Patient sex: M
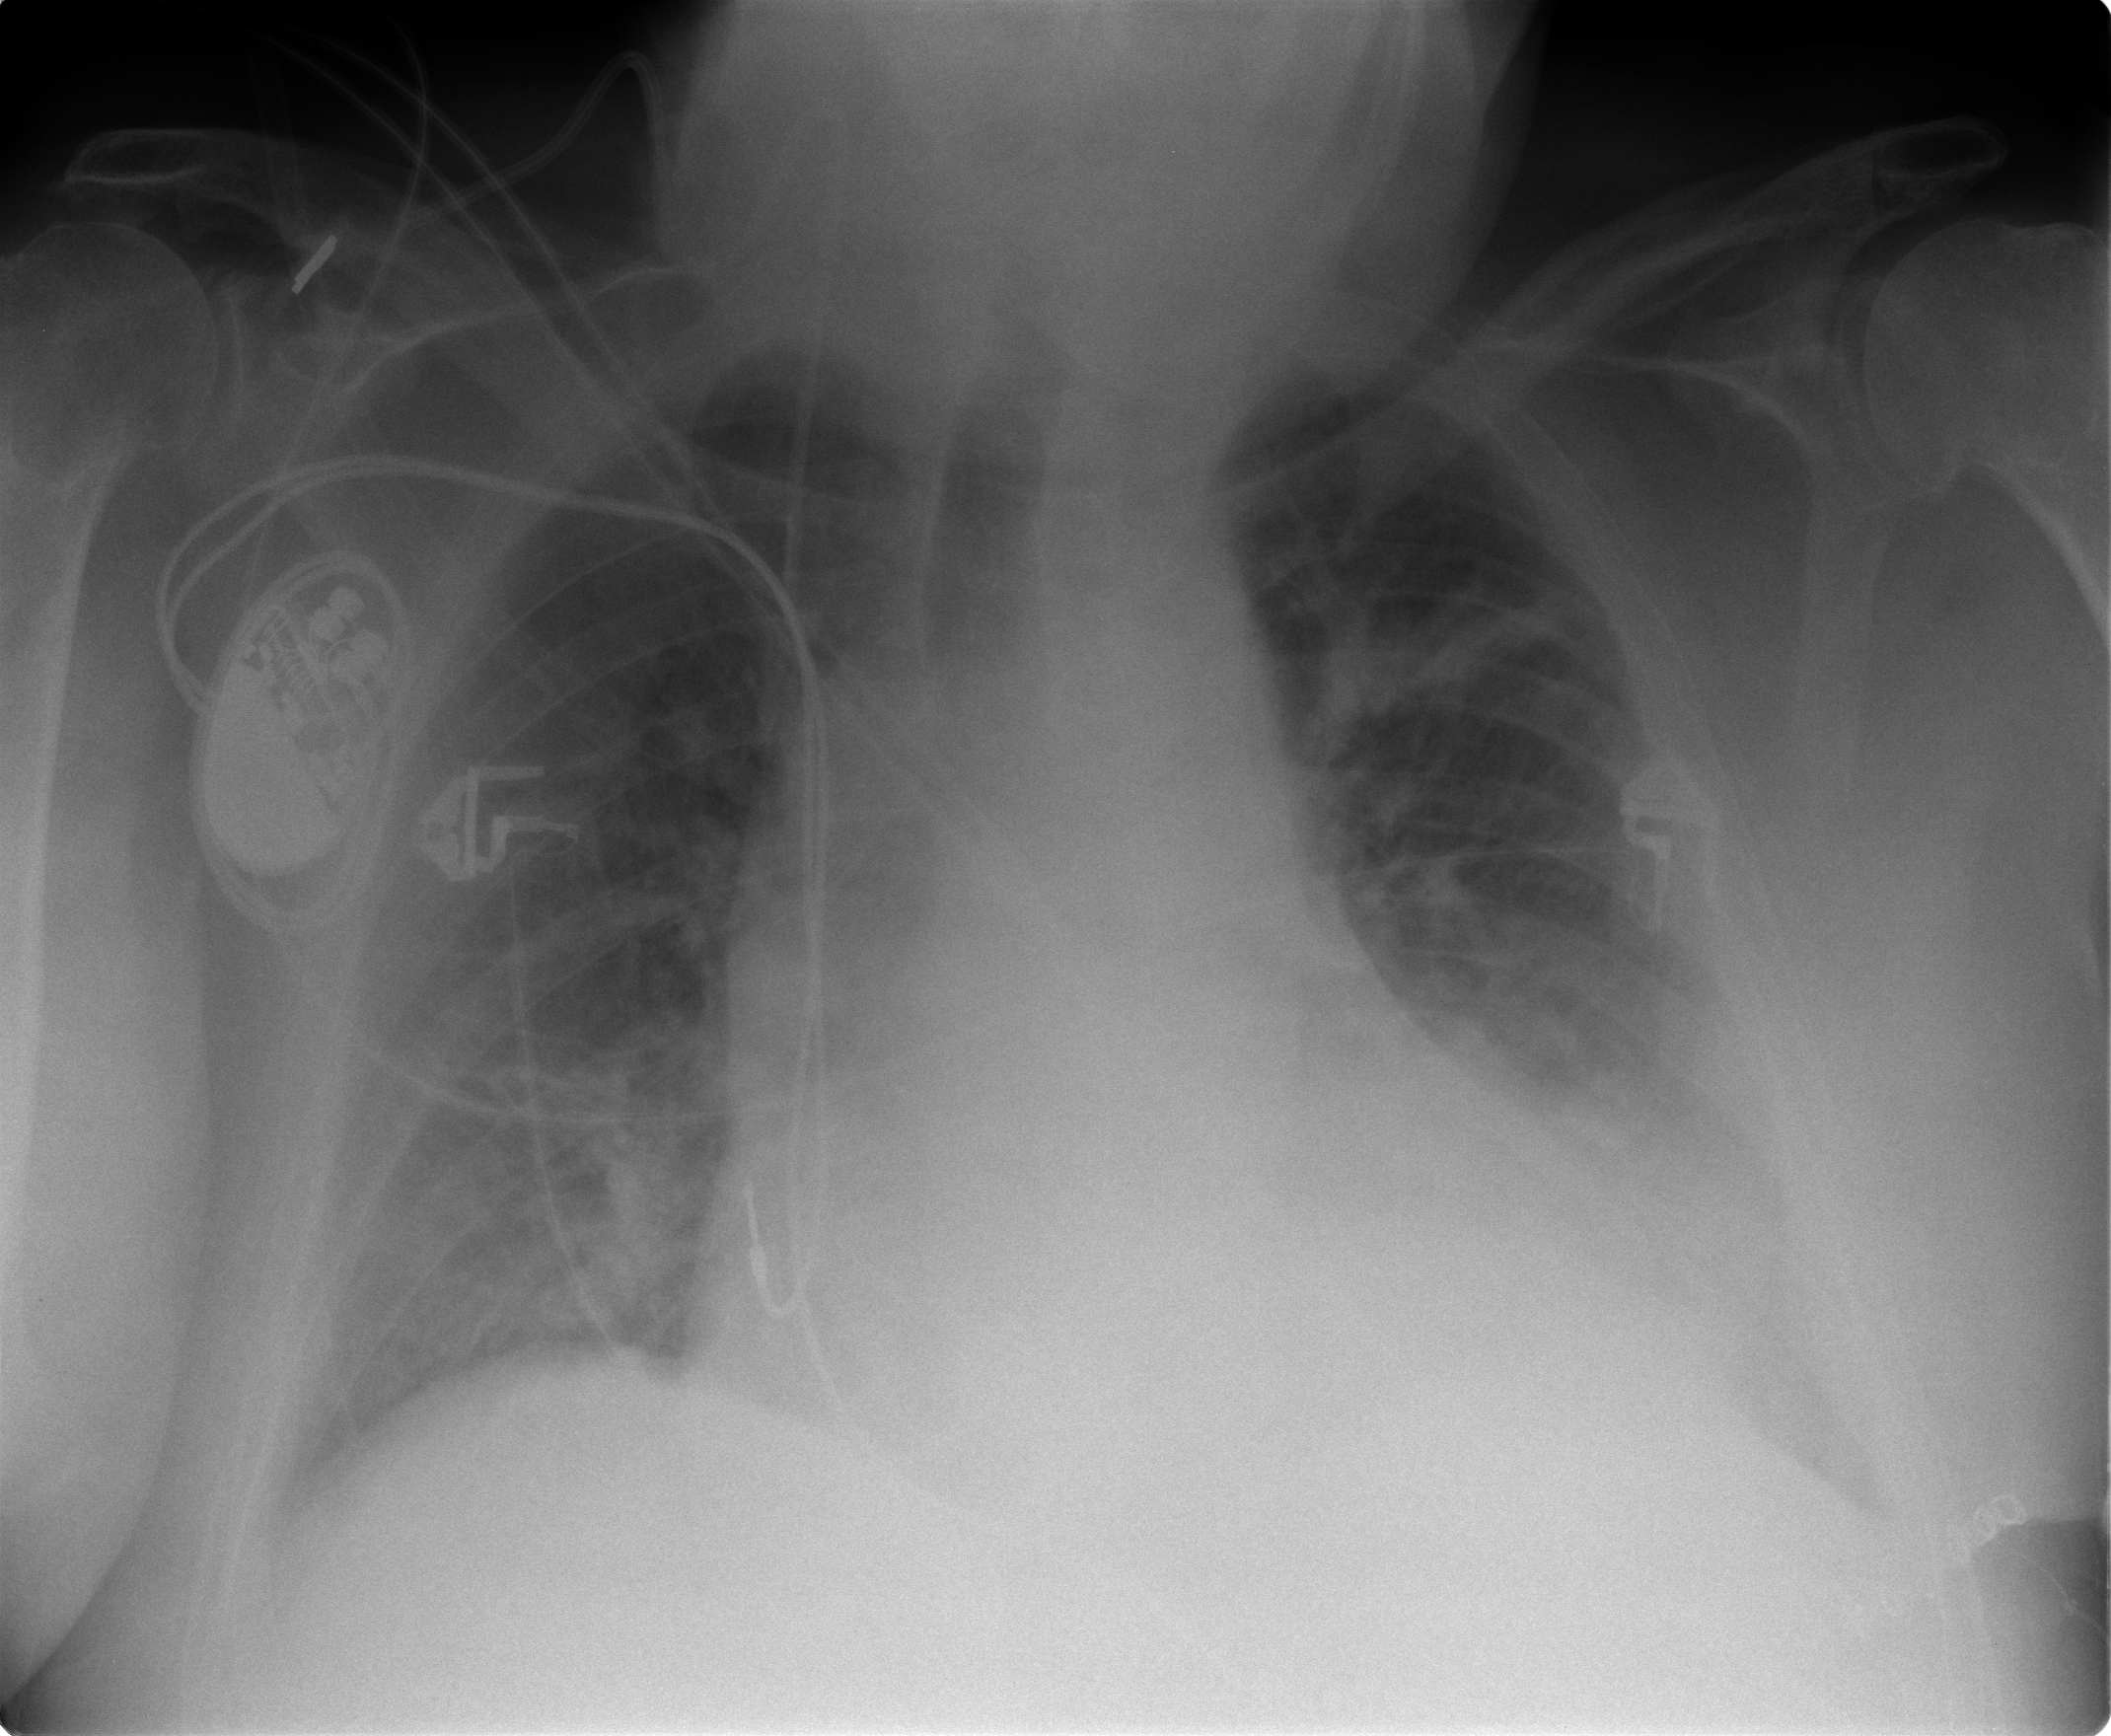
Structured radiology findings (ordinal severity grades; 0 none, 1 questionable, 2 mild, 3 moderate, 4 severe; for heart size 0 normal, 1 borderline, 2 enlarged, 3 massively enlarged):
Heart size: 2
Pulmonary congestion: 1
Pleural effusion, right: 0
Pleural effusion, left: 2
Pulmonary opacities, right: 2
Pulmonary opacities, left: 2
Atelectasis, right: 2
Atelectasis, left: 2